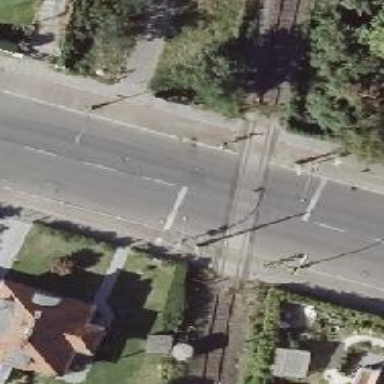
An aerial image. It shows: Level crossing with full barriers and lights.